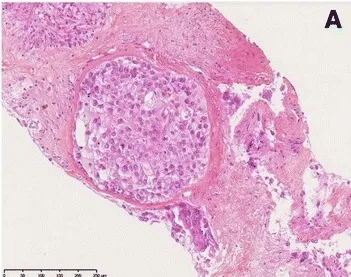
Histological findings. Biopsy of a liver metastasis showing glandular tumor mass composed of tubular structures with large cells and clear cytoplasm (Hematoxylin and eosin staining.
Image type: pathology (h&e)